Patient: sex M, age 42
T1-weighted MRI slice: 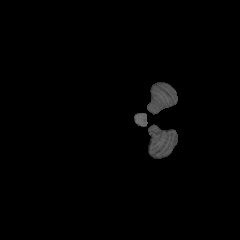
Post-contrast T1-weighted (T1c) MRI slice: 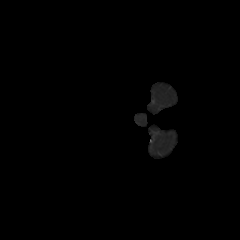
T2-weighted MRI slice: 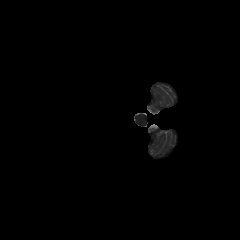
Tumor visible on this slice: no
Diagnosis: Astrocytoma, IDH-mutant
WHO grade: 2